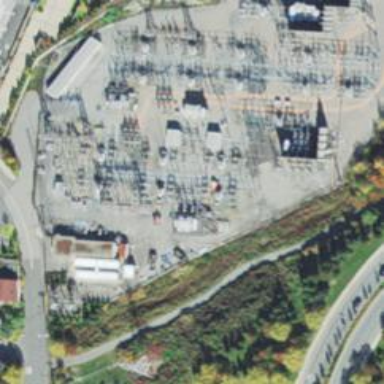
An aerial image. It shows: Outdoor power substation. The substation is at the transmission level. It is surrounded by fence.